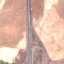
Land use / land cover class: Highway